Question: I have a small question about linearlayouts.
Let's say i have, 1 horizontal linearlayout that contains 6 vertical linearlayouts.
I can make all linearslayouts the same width size if i use weightsum=12(of horizontal ll) and layout_weight=2(for vertical ll)
Result :

Now i want the "test1" layout to be 2 or 3 times smaller than the others.
I tried with weightsum=11, and layout_weigth=1(for the test1 layout) and layout_weight=2(for the others). I can't make it work, here is my code...
'''
<LinearLayout xmlns:android="http://schemas.android.com/apk/res/android"
xmlns:tools="http://schemas.android.com/tools"
android:layout_width="match_parent"
android:layout_height="match_parent"
android:paddingBottom="@dimen/activity_vertical_margin"
android:paddingTop="@dimen/activity_vertical_margin"
android:orientation="vertical">
<LinearLayout
android:layout_width="match_parent"
android:layout_height="wrap_content"
android:orientation="horizontal"
android:weightSum="11">
<LinearLayout
android:layout_width="match_parent"
android:layout_height="wrap_content"
android:orientation="vertical"
android:layout_weight="1"
android:background="@drawable/border"
>
<TextView
android:layout_width="match_parent"
android:layout_height="wrap_content"
android:gravity="center"
android:text="test1"
/>
</LinearLayout>
<LinearLayout
android:layout_width="match_parent"
android:layout_height="wrap_content"
android:orientation="vertical"
android:layout_weight="2"
android:background="@drawable/border"
>
<TextView
android:layout_width="match_parent"
android:layout_height="wrap_content"
android:gravity="center"
android:text="test"
/>
</LinearLayout>
<LinearLayout
android:layout_width="match_parent"
android:layout_height="wrap_content"
android:orientation="vertical"
android:layout_weight="2"
android:background="@drawable/border"
>
<TextView
android:layout_width="match_parent"
android:layout_height="wrap_content"
android:gravity="center"
android:text="test"
/>
</LinearLayout>
<LinearLayout
android:layout_width="match_parent"
android:layout_height="wrap_content"
android:orientation="vertical"
android:layout_weight="2"
android:background="@drawable/border"
>
<TextView
android:layout_width="match_parent"
android:layout_height="wrap_content"
android:gravity="center"
android:text="test"
/>
</LinearLayout>
<LinearLayout
android:layout_width="match_parent"
android:layout_height="wrap_content"
android:orientation="vertical"
android:layout_weight="2"
android:background="@drawable/border"
>
<TextView
android:layout_width="match_parent"
android:layout_height="wrap_content"
android:gravity="center"
android:text="test"
/>
</LinearLayout>
<LinearLayout
android:layout_width="match_parent"
android:layout_height="wrap_content"
android:orientation="vertical"
android:layout_weight="2"
android:background="@drawable/border"
>
<TextView
android:layout_width="match_parent"
android:layout_height="wrap_content"
android:gravity="center"
android:text="test"
/>
</LinearLayout>
</LinearLayout>
'''
How can i do it?
Thank you.
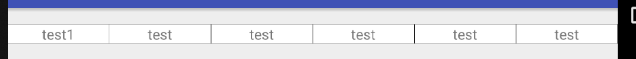
Answer: You need to use : 'android:layout_width="0dp"' for the 'Linearlayout' with the 'android:layout_weight="1"' set as 1.
> Now i want the "test1" layout to be 2 or 3 times smaller than the
others
You can reduce the 'layout weight' attribute of test1. to 0.5..
use this layout:
'''
<LinearLayout xmlns:android="http://schemas.android.com/apk/res/android"
xmlns:tools="http://schemas.android.com/tools"
android:layout_width="match_parent"
android:layout_height="match_parent"
android:orientation="vertical"
android:paddingBottom="@dimen/activity_vertical_margin"
android:paddingTop="@dimen/activity_vertical_margin">
<LinearLayout
android:layout_width="match_parent"
android:layout_height="wrap_content"
android:orientation="horizontal"
android:weightSum="6">
<LinearLayout
android:layout_width="0dp"
android:layout_height="wrap_content"
android:layout_weight=".5"
android:background="@drawable/border"
android:orientation="vertical">
<TextView
android:layout_width="match_parent"
android:layout_height="wrap_content"
android:gravity="center"
android:text="test1" />
</LinearLayout>
<LinearLayout
android:layout_width="0dp"
android:layout_height="wrap_content"
android:layout_weight="1.5"
android:background="@drawable/border"
android:orientation="vertical">
<TextView
android:layout_width="match_parent"
android:layout_height="wrap_content"
android:gravity="center"
android:text="test" />
</LinearLayout>
<LinearLayout
android:layout_width="0dp"
android:layout_height="wrap_content"
android:layout_weight="1"
android:background="@drawable/border"
android:orientation="vertical">
<TextView
android:layout_width="match_parent"
android:layout_height="wrap_content"
android:gravity="center"
android:text="test" />
</LinearLayout>
<LinearLayout
android:layout_width="0dp"
android:layout_height="wrap_content"
android:layout_weight="1"
android:background="@drawable/border"
android:orientation="vertical">
<TextView
android:layout_width="match_parent"
android:layout_height="wrap_content"
android:gravity="center"
android:text="test" />
</LinearLayout>
<LinearLayout
android:layout_width="0dp"
android:layout_height="wrap_content"
android:layout_weight="1"
android:background="@drawable/border"
android:orientation="vertical">
<TextView
android:layout_width="match_parent"
android:layout_height="wrap_content"
android:gravity="center"
android:text="test" />
</LinearLayout>
<LinearLayout
android:layout_width="0dp"
android:layout_height="wrap_content"
android:layout_weight="1"
android:background="@drawable/border"
android:orientation="vertical">
<TextView
android:layout_width="match_parent"
android:layout_height="wrap_content"
android:gravity="center"
android:text="test" />
</LinearLayout>
</LinearLayout>
</LinearLayout>
'''
<URL>